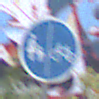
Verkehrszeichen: GetrennterRadUndGehwegRadwegRechts
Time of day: MorningAfternoon
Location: Outdoor (Urban)
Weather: PartlyCloudy
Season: NotSpecified
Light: Natural